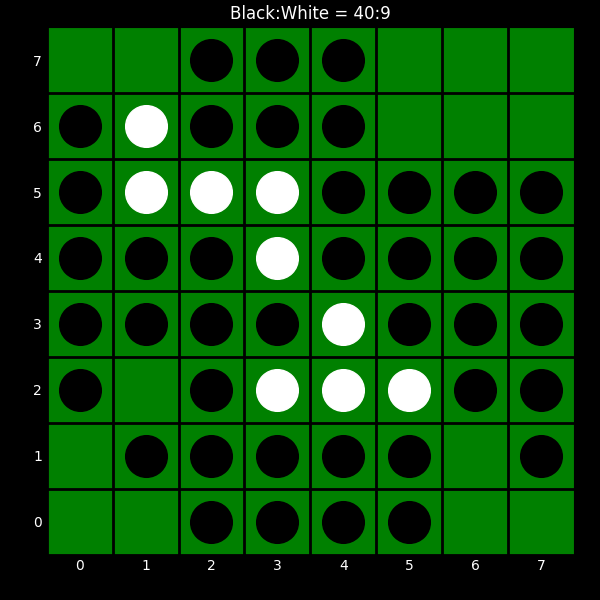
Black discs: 40
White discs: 9